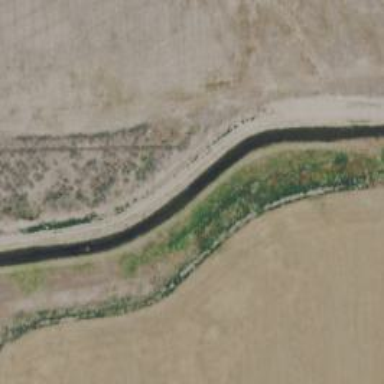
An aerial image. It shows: Canal.